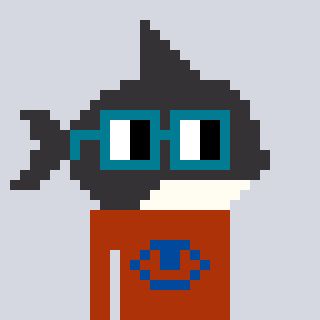
a pixel art character with square dark green glasses, a orca-shaped head and a hotbrown-colored body on a cool background